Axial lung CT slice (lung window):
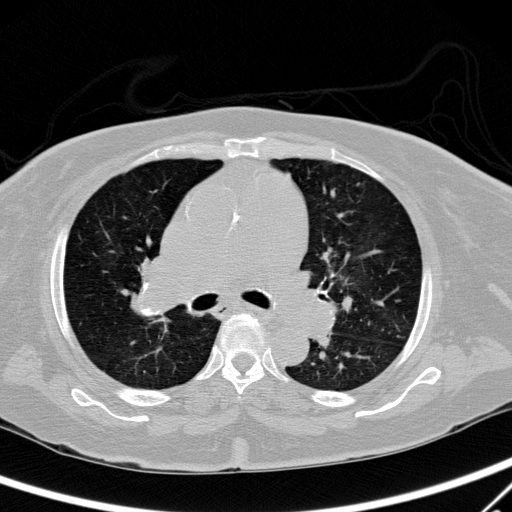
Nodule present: no